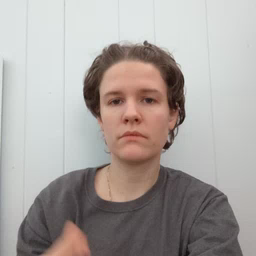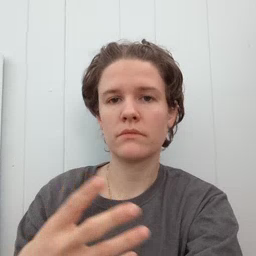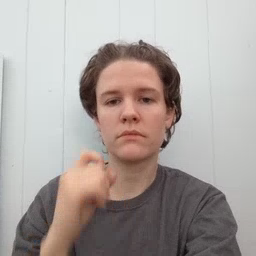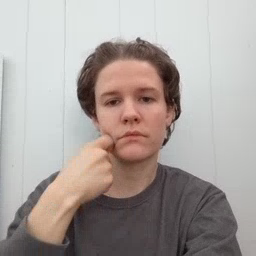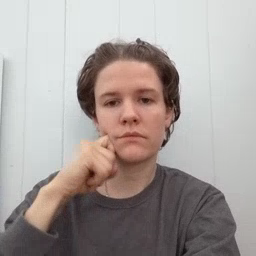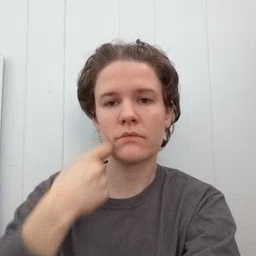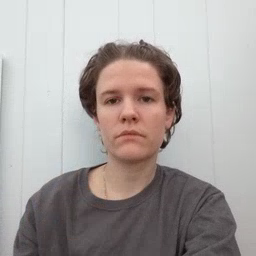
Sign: apple